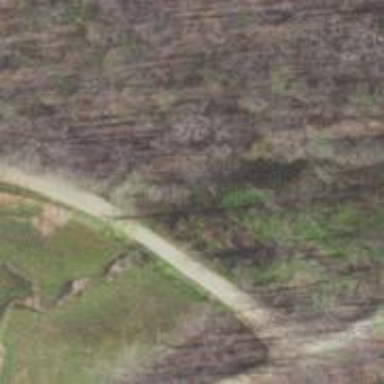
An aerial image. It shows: Culvert tunnel.